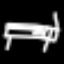
Label: bed